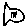
Label: fish